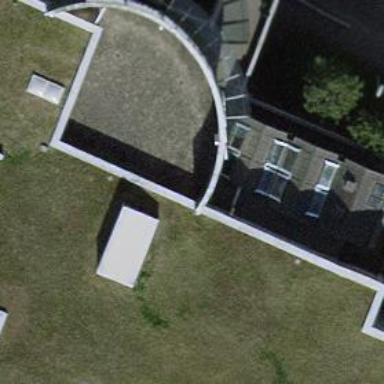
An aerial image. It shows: View of roof of building.